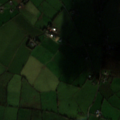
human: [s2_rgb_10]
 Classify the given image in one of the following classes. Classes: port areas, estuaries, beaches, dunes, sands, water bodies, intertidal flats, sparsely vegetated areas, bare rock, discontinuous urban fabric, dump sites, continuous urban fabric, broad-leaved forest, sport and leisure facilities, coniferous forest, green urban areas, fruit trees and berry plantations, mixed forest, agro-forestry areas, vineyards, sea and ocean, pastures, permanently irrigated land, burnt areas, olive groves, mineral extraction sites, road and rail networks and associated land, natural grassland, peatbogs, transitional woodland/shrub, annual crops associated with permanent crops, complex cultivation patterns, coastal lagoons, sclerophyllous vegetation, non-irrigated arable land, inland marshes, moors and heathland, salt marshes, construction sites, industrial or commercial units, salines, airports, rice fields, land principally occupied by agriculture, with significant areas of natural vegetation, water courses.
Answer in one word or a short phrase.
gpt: pastures